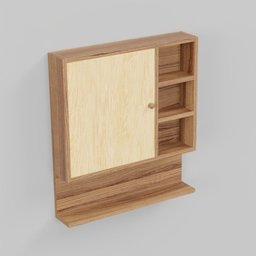
Label: furniture